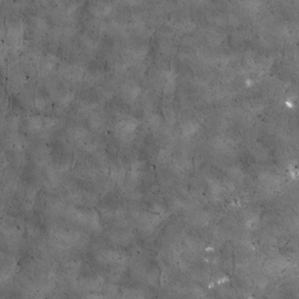
Label: non_frost